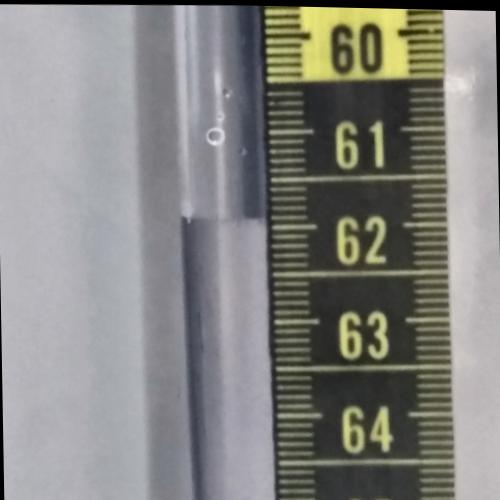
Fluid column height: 61.9 cm